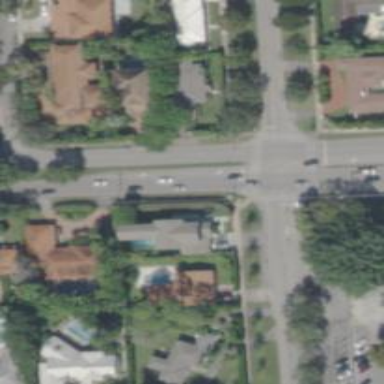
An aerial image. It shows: Marked road crossing.